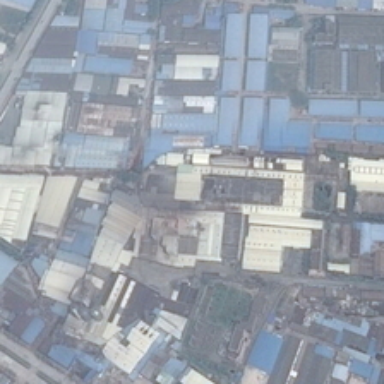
Many buildings are in an industrial area .